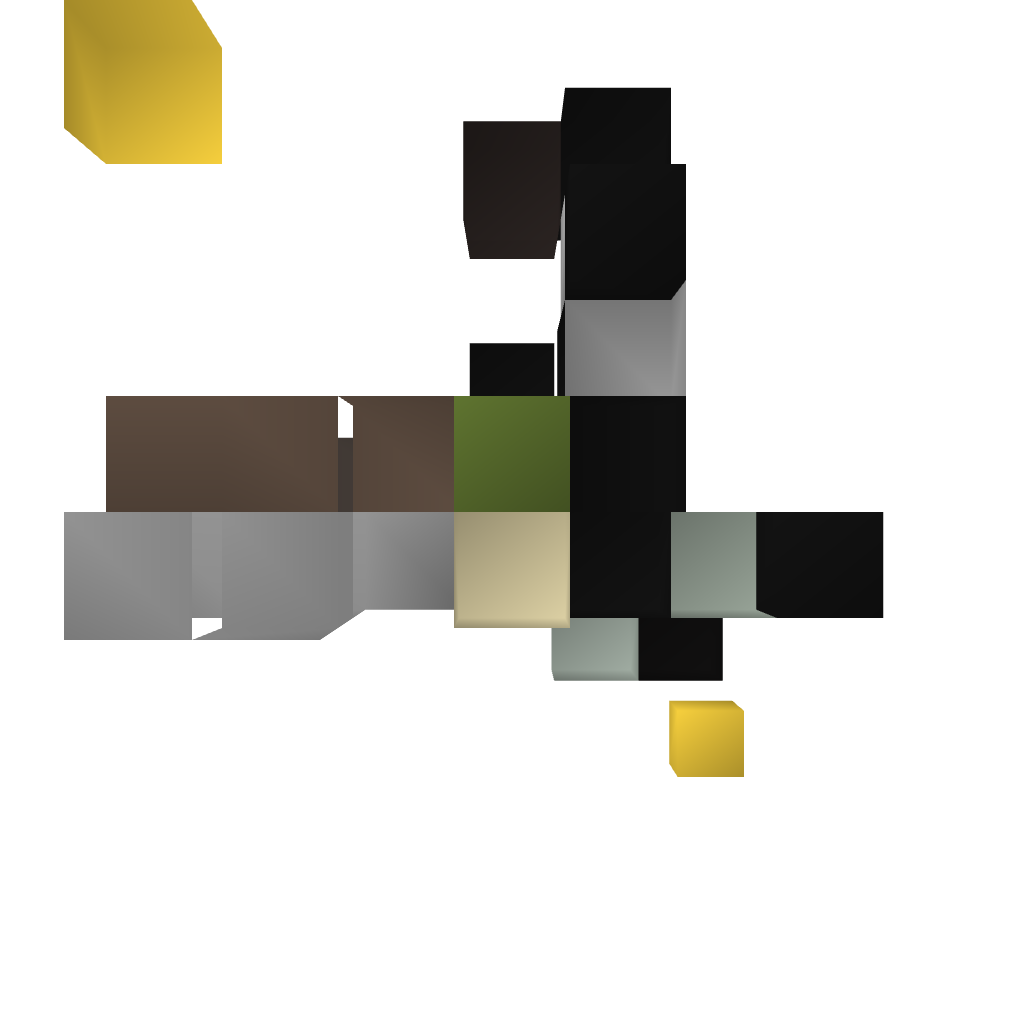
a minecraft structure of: Hands free cartstation